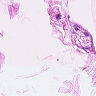
Metastatic tissue present: no